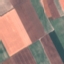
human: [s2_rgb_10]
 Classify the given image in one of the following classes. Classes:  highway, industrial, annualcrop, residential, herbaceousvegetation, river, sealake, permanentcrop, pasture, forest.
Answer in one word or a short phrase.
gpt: AnnualCrop